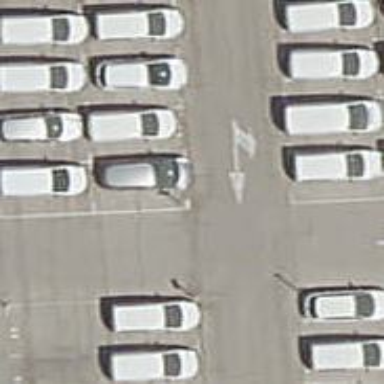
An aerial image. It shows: Road serving as parking aisle.